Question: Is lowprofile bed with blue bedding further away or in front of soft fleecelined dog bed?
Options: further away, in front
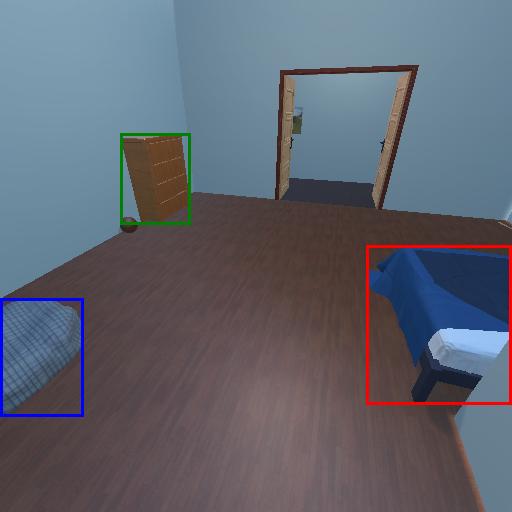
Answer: further away